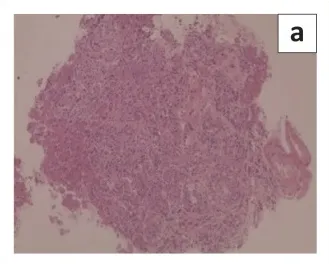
Histological slides from liver lesions:. HE staining showing polyglandular tumour cells with granular eosinophilic cytoplasm, and ,glandular formation.
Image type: pathology (h&e)